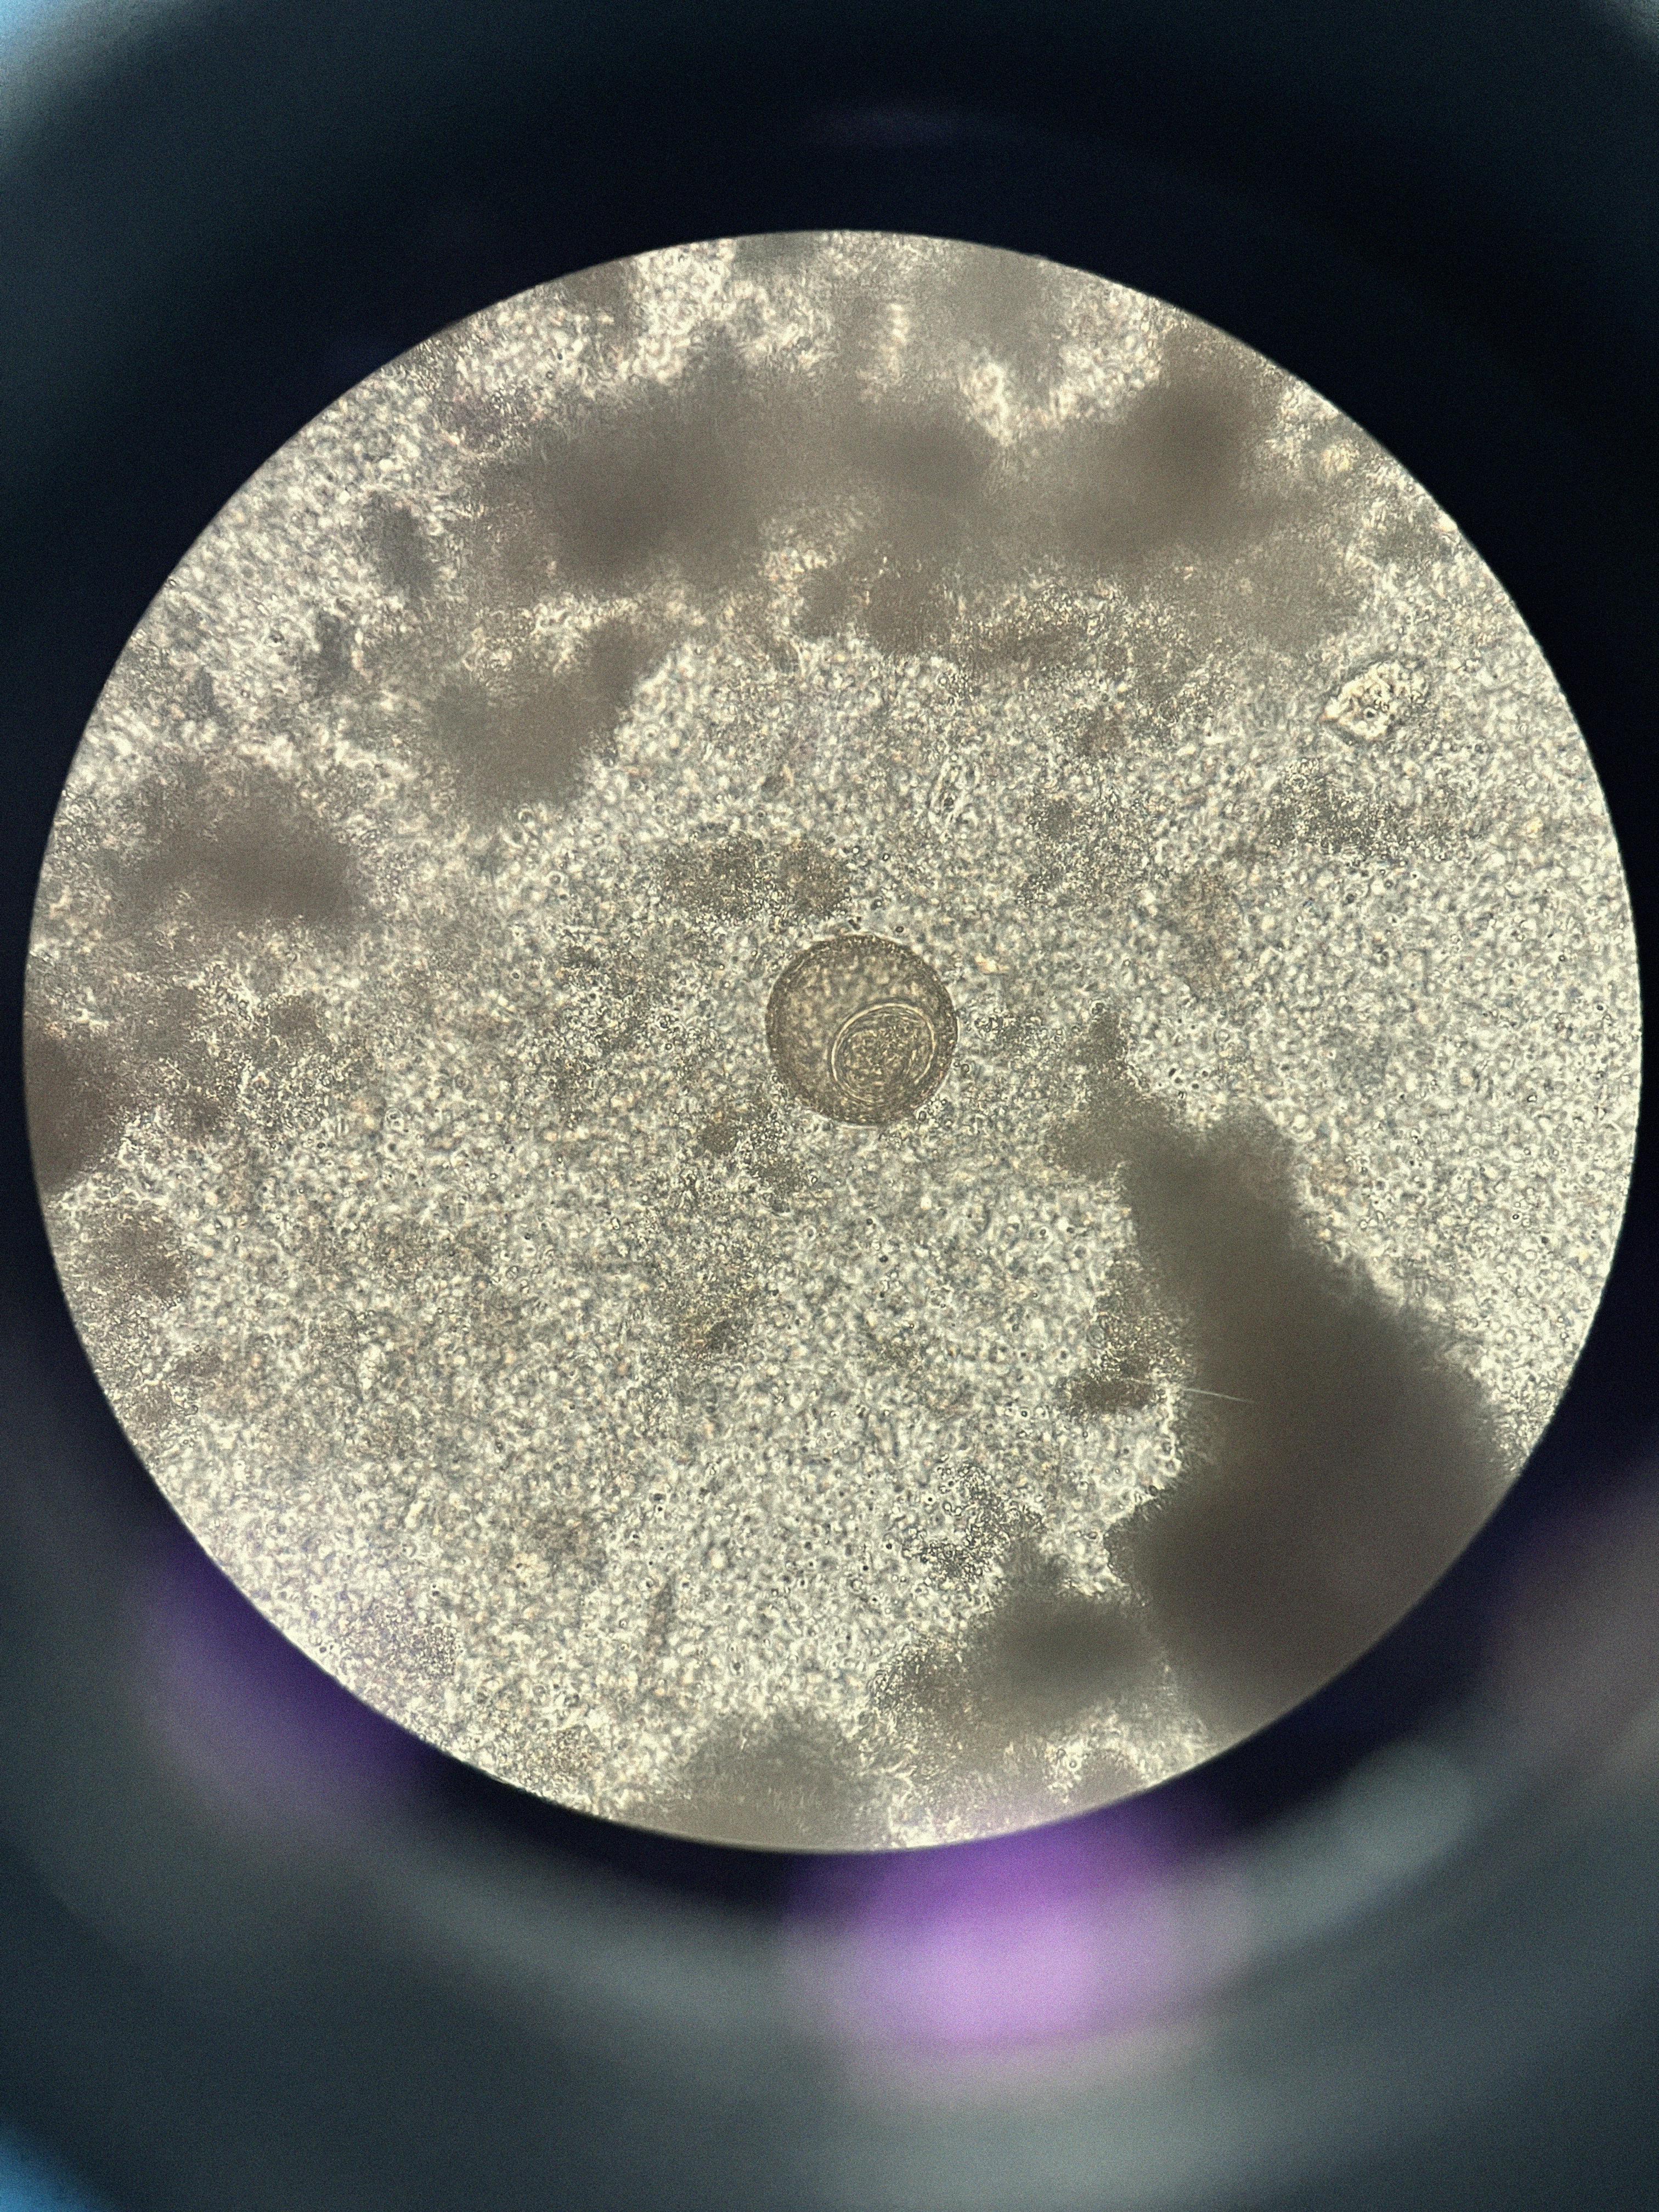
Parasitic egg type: Hymenolepis diminuta